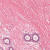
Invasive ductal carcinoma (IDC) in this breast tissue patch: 0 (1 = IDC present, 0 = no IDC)